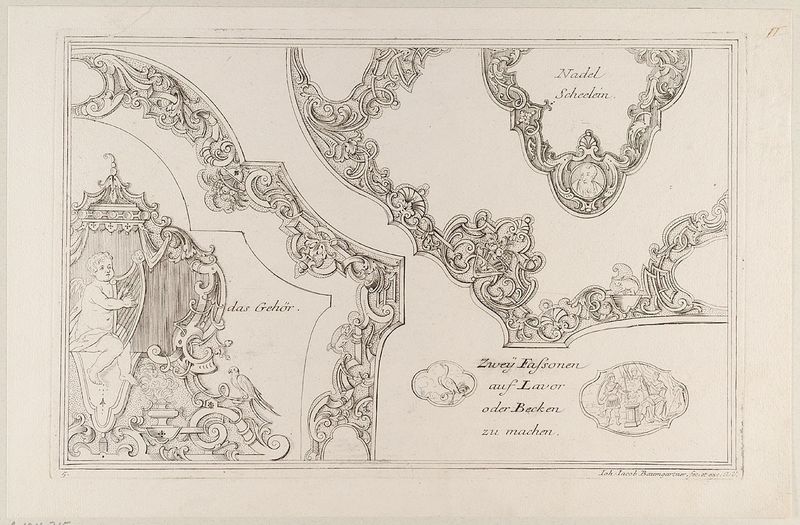
Titel: 'Zwey Fassonen auf Lavor oder Becken zu machen', Blatt 5 aus der Folge 'Gantz Neu Inventiertes Laub und Bandlwerck Erster Theil'
Künstler: Johann Jacob Baumgartner
Standort: Hamburg
Institution: Museum für Kunst und Gewerbe Hamburg
Schlagwörter: kopf, vogel, menschen, zeichnung, tiere, ornament, portrait, engel, frucht, krug, schrift, papier, grafik, graphik, cremefarben, tapete, ornamente, nadel, fotografie, photographie, becher, medaillon, wanddekor, druck, druckgraphik, druckgrafik, stich, lithografie, soldat, allegorie, entwurf, buchseite, kunstgewerbe, laubwerk, blattwerk, pokal, harfe, putten, kupferstich, kunsthandwerk, amoretten, fruchtkorb, erklärung, bandelwerk, tierornament, gehör, reproduktionen, kopfbild, industriedesign, druckerzeugnisse, früchte, tierornamente, soldatenleben, ornamentstich, vorlageblätter, das gehör